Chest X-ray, PA view. Patient: 58 years old, sex M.
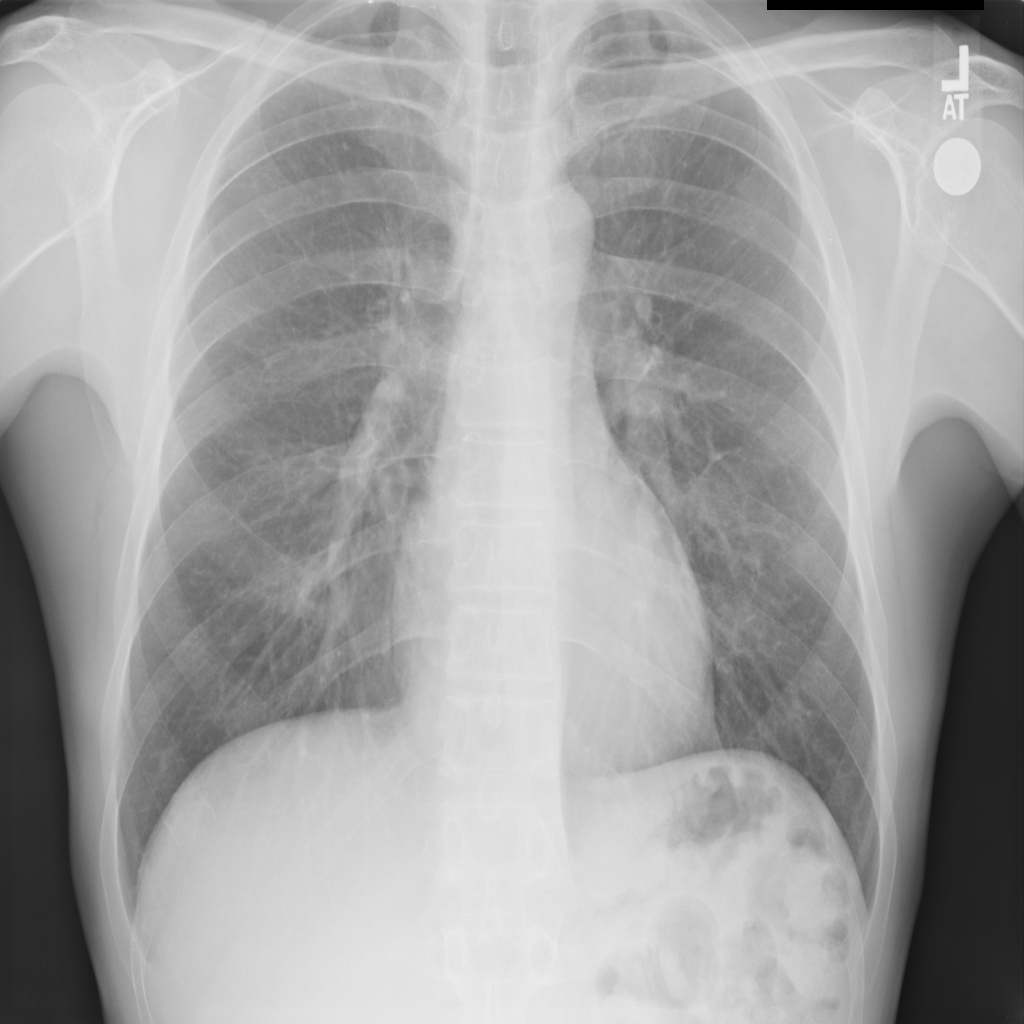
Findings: No Finding